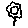
Label: flower